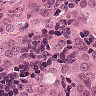
Metastatic tissue present: yes